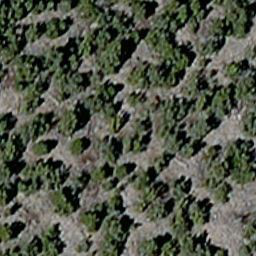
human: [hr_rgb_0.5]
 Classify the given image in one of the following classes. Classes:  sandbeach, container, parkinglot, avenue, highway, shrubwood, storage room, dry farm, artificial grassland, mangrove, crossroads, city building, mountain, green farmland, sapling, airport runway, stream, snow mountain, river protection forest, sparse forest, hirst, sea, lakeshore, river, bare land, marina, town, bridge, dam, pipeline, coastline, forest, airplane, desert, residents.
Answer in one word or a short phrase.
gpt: sparse forest